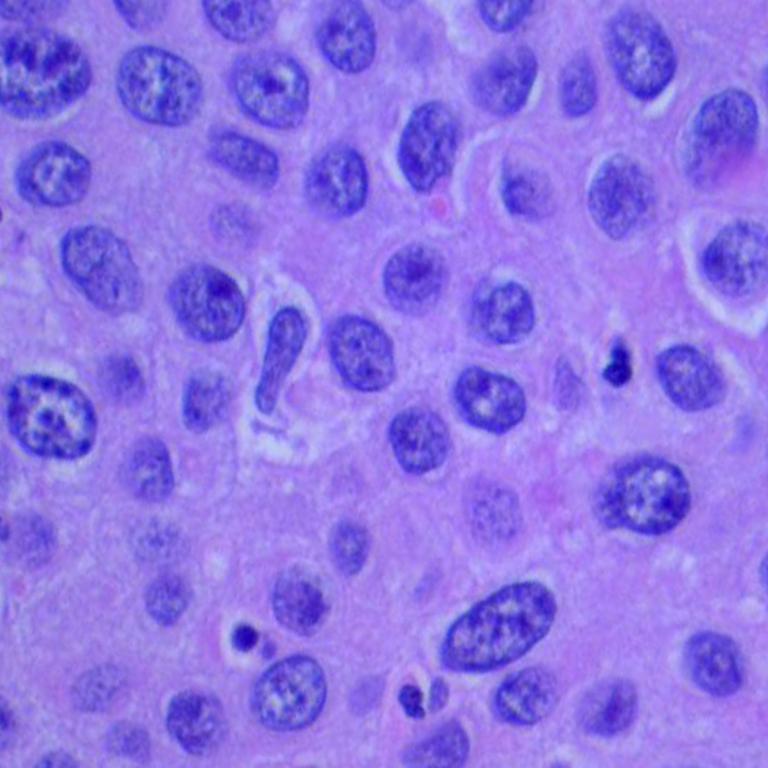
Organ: lung
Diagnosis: squamous carcinomas